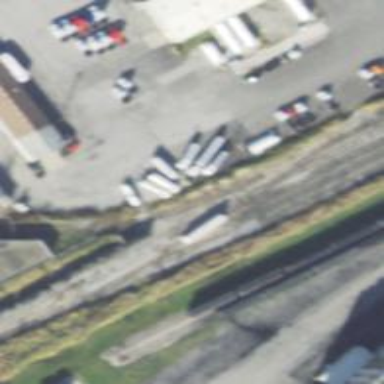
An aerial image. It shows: Railway spur service.